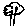
Label: tree